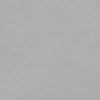
Label: dusty